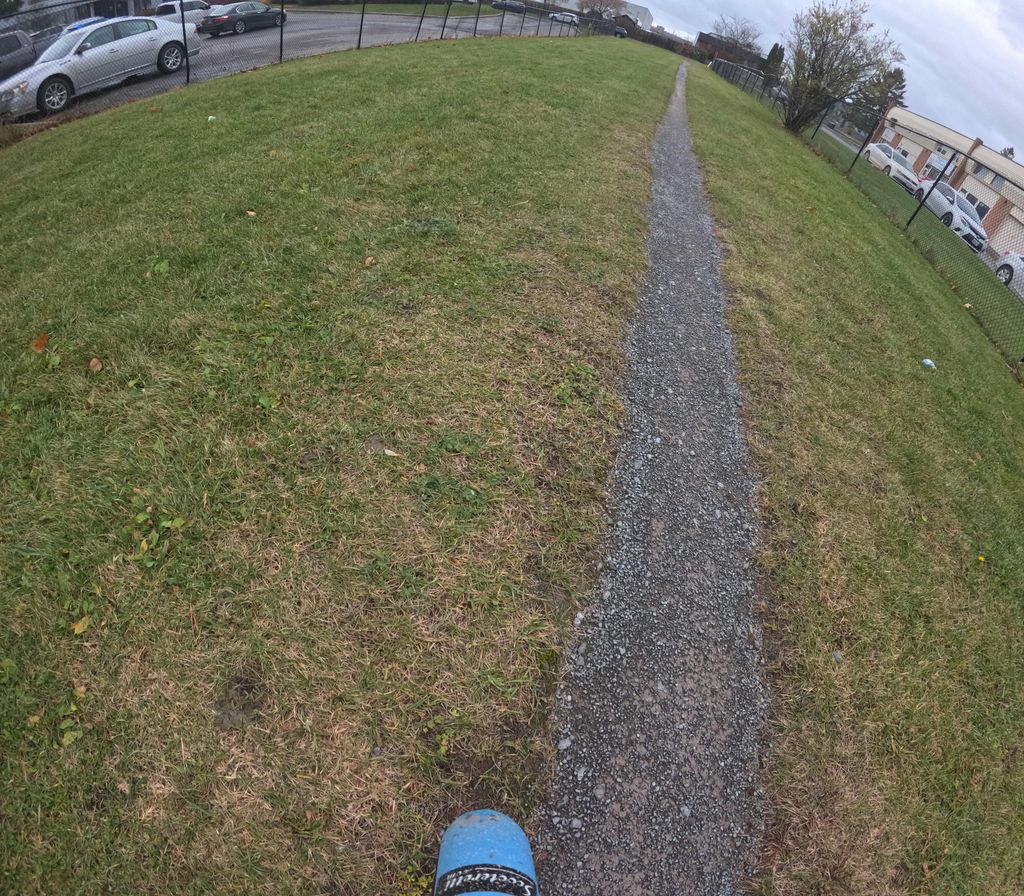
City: ottawa-gatineau